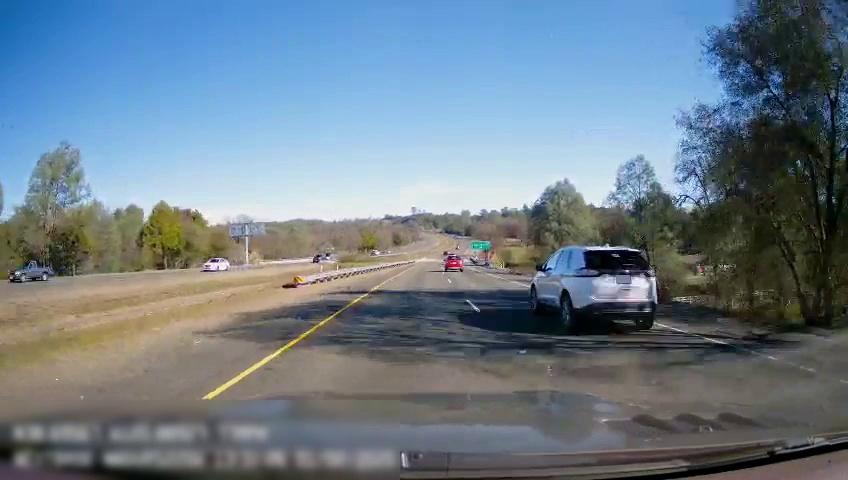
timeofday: Day
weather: Sunny
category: Drivable Space
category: Drivable Space
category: Vehicles | Truck
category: Vehicles | Car
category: Vehicles | Car
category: Vehicles | SUV
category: Lanes | Current Lane
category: Lanes | Current Lane
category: Lanes | Alternate Lane
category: Traffic | Signs